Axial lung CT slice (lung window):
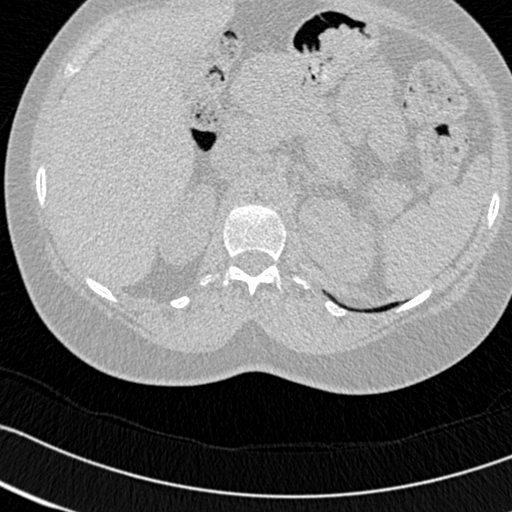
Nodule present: no